Question: I'm looking for a simple way to get 'gscatter' to choose more sensible colors.
As you can see in the picture below, groups 3 and 4 have very similar colors, which are difficult to distinguish.
I'm plotting my data using 'gscatter(X(:,1),X(:,4),assigns , [], [] )'.
I know I can use 'scatter' to manually get more sensible colors by creating a colormap that has the same number of colors as the number of groups I have, but then how do I get a nice legend like gscatter produces without looping over each group?
So, is there a simple(r) way to get more sensible colors with 'gscatter'?
Thanks.

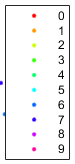
Answer: The fourth argument of 'gscatter' is the color specification. According to the <URL>, only letters can be used to define the colors:
> 'gscatter(x,y,group,clr,sym,siz)' specifies the color, marker type, and size for each group. 'clr''plot'. The default for 'clr' is ''bgrcmyk''.
But if you type 'open gscatter' and look at the comments in the first lines (Matlab's <URL>, surprise!
> GSCATTER(X,Y,G,CLR,SYM,SIZ) specifies the colors, markers, and
size to use. CLR is either a string of color specifications .
So you can use a colormap matrix to define the colors you want (at least in Matlab R2014b).
Example:
'''
load discrim
group(1:3:end) = 3; %// borrowing Benoit_11's idea to create two more groups
group(2:2:end) = 4;
cmap = hsv(4); %// define your colormap here
gscatter(ratings(:,1), ratings(:,2), group, cmap)
'''

---
: In newer Matlab versions (I checked R2019a) the documentation does mention the possibility to specify the colors as a three-column matrix:
> 'clr': Marker colors: character vector or string scalar of colors | .